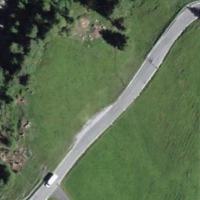
EUNIS habitat code: 23
Species observed at this site:
Carduus defloratus